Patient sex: M
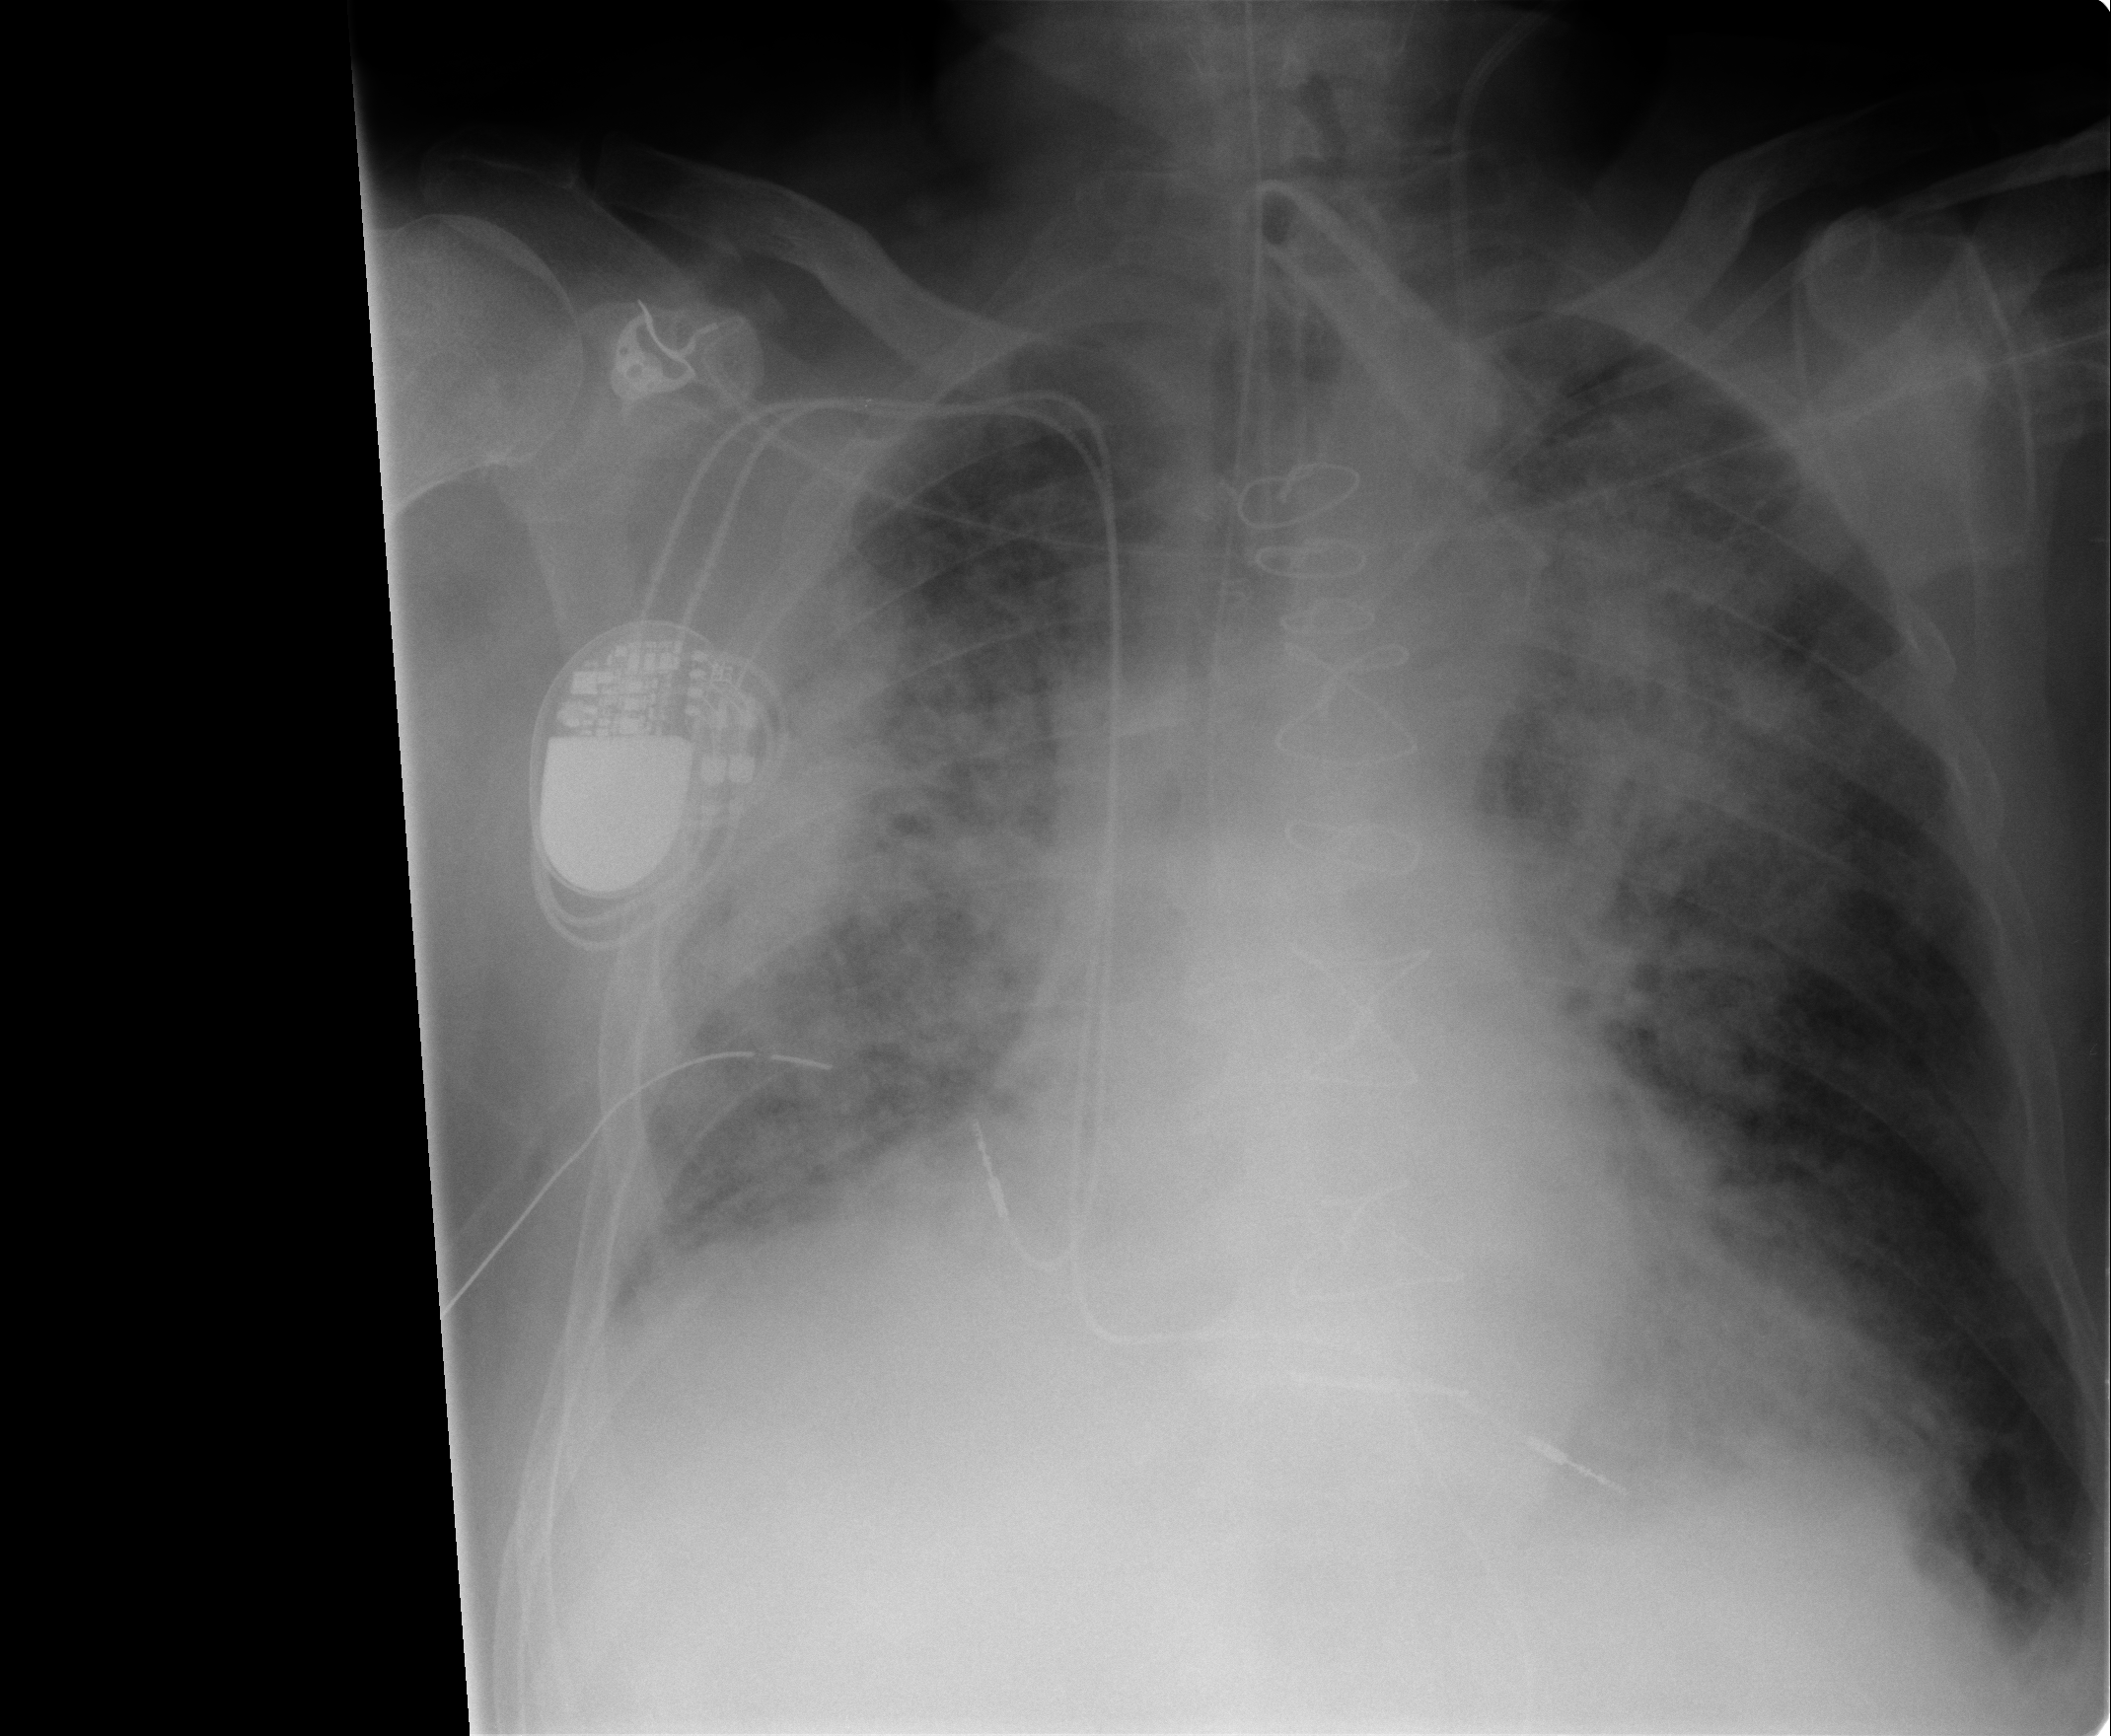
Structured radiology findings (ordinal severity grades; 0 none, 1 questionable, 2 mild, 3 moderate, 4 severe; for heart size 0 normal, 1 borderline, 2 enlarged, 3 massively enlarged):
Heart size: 1
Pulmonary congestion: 1
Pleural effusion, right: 1
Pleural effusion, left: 1
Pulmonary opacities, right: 3
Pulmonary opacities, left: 3
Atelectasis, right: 2
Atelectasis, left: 2